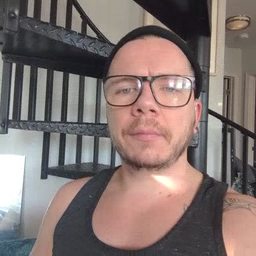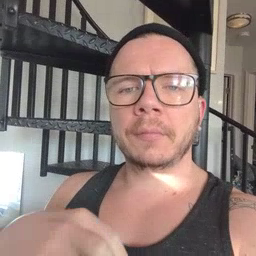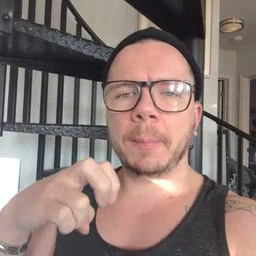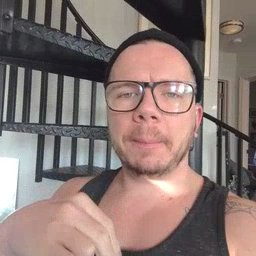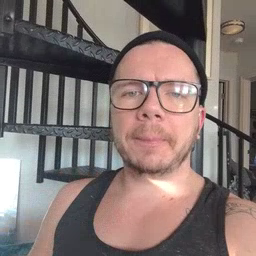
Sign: jump